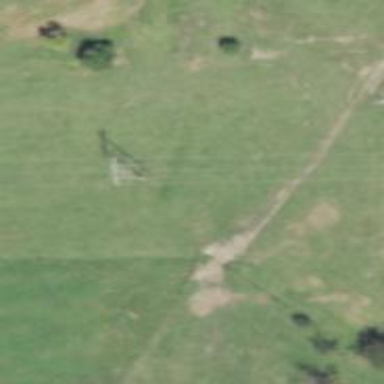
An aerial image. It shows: Power tower.